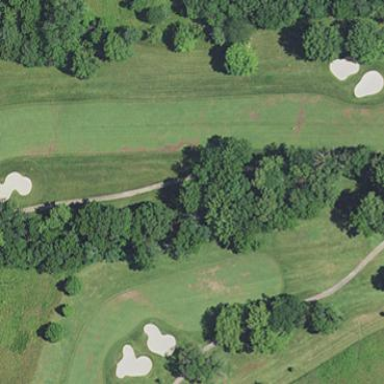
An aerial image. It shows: Golf fairway surrounded by grass.